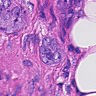
Metastatic tissue present: yes